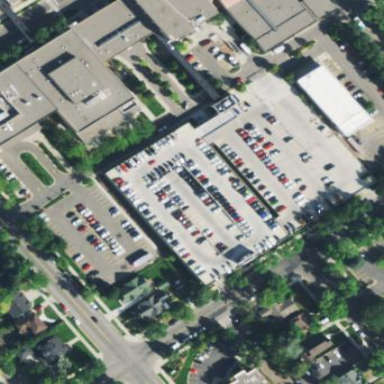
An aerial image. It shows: Multi-storey parking building.